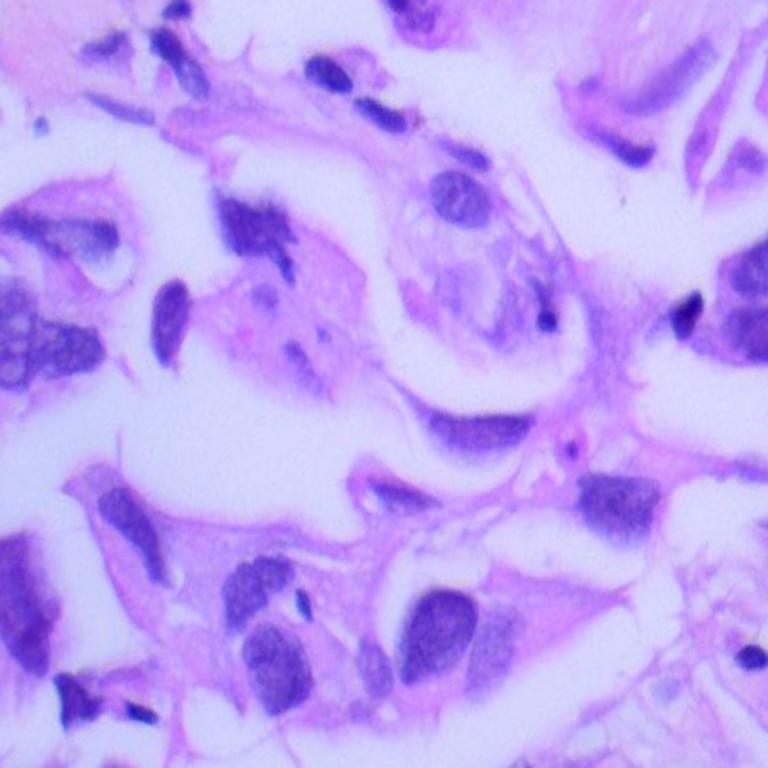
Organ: lung
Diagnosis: adenocarcinomas